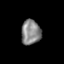
Tissue: skin
Cell type: Epithelial cells
Senescence score: 0.239
Nuclear area (px): 476
Mean DAPI intensity: 134.059